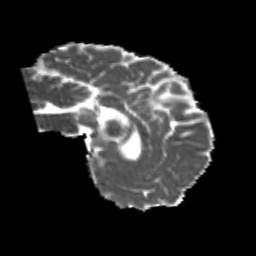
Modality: MD
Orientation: sagittal
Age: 25
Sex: male
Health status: healthy
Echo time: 0.074 s